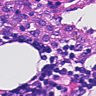
Metastatic tissue present: no